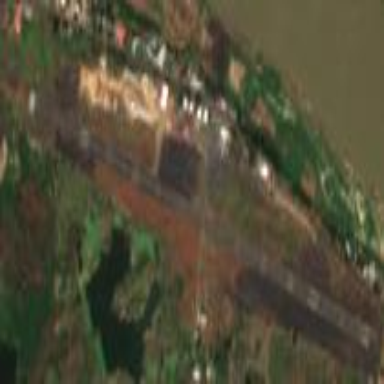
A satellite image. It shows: Public aerodrome or airport.